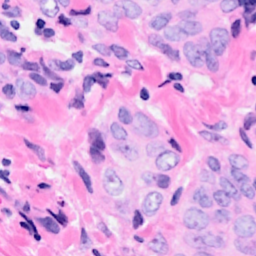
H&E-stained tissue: Breast